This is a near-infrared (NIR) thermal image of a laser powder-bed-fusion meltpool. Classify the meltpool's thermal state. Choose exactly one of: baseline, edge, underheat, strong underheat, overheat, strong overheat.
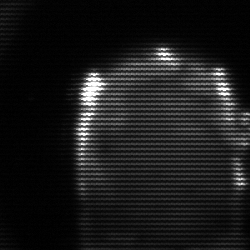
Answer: baseline